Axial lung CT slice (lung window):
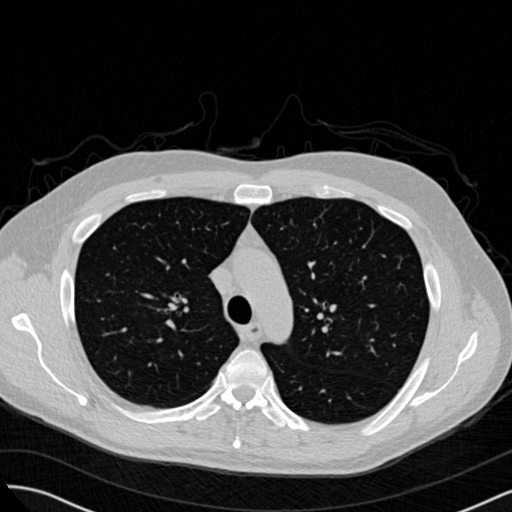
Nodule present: no